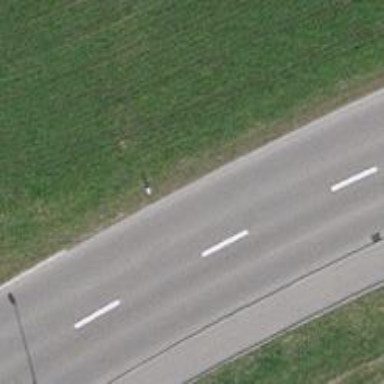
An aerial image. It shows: Kerb barrier.